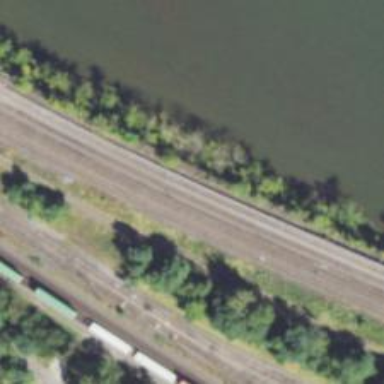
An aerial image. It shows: Rail yard with embankment.